Question: The following query:
'''
EXPLAIN
SELECT
fdb . * ,
TIME_FORMAT( fdb.scheme, '%H:%i' ) AS scheme,
TIME_FORMAT( fdb.actual, '%H:%i' ) AS actual,
TIME_FORMAT( fdb.baggage, '%H:%i' ) AS baggage,
TIME_FORMAT( fdb.baggage_handled, '%H:%i' ) AS baggage_handled,
ff . * , TIME_FORMAT( ff.actual_saved, '%H:%i' ) AS actual_saved,
TIME_FORMAT( ff.baggage_saved, '%H:%i' ) AS baggage_saved,
TIME_FORMAT( ff.baggage_handled_saved, '%H:%i' ) AS baggage_handled_saved,
ap.device_id,
ap.device_token,
ap.device_language,
ap.app_edition,
ap.receive_status_notifications,
ap.receive_time_notifications,
ap.receive_luggage_notifications,
ap.receive_gate_notifications,
ap.receive_runway_notifications,
ap.receive_plane_notifications
FROM flights_database fdb
JOIN flights_followed ff ON fdb.flight_id = ff.flight_id
JOIN apns_users ap ON ff.device_id = ap.device_id
AND ap.app_edition = '1'
'''
After using Explain, it is clear the query uses table scans:

There are various keys and 'pusher_idx' contains both 'device_id' and 'flight_id'. Why is this index not used?
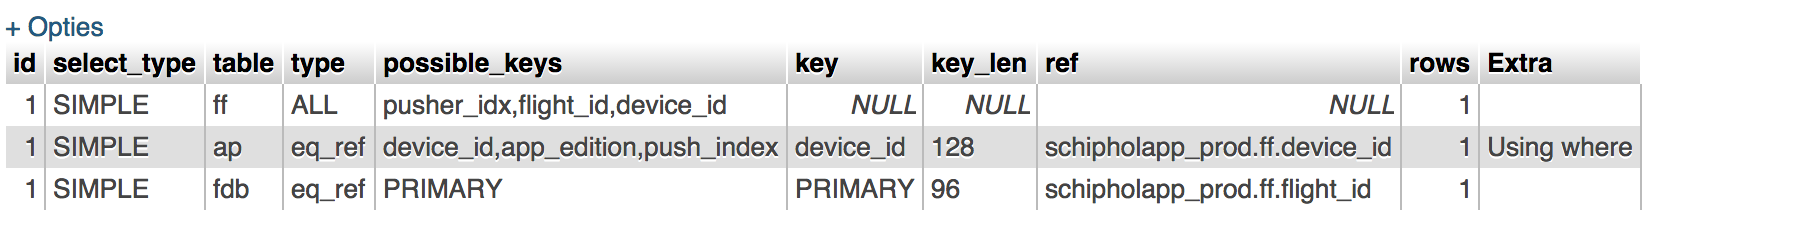
Answer: In this case mysql optimizer changed the order of your tables (it can do it - they are all 'INNER JOINS'):
'''
SELECT
...
FROM flights_followed ff
JOIN flights_database fdb ON fdb.flight_id = ff.flight_id
JOIN apns_users ap ON ff.device_id = ap.device_id
AND ap.app_edition = '1'
'''
So as soon as 'flights_followed' is not filtered by any own predicate (with new join order it's other tables joined to it, so it's they that are filtered) - it decides to perform a full scan.